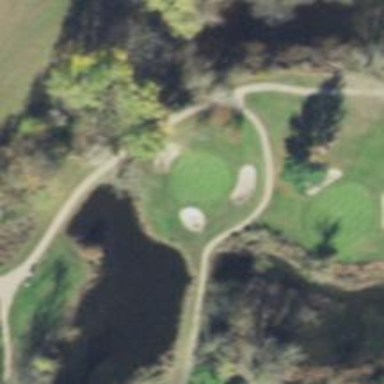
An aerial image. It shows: View of golf hole.